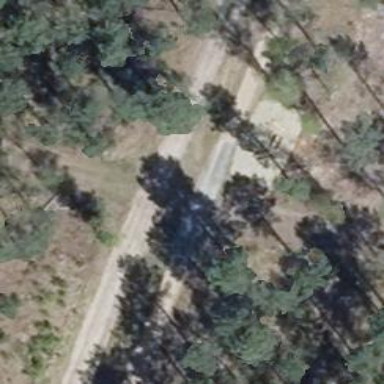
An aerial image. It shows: Sandy track road with grade5 tracktype.